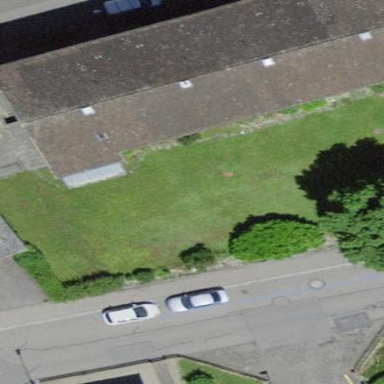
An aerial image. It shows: Gabled roof adorns the apartments building.